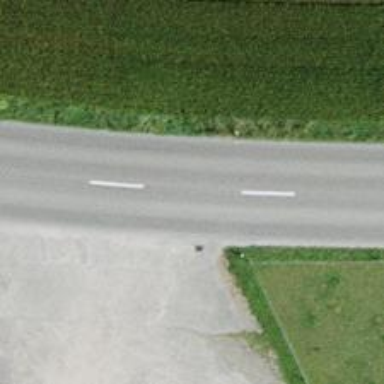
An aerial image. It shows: Secondary road.